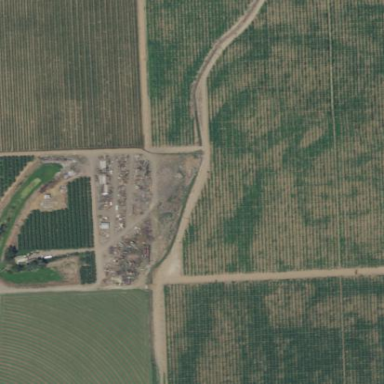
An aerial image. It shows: Orchard.